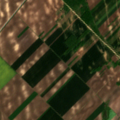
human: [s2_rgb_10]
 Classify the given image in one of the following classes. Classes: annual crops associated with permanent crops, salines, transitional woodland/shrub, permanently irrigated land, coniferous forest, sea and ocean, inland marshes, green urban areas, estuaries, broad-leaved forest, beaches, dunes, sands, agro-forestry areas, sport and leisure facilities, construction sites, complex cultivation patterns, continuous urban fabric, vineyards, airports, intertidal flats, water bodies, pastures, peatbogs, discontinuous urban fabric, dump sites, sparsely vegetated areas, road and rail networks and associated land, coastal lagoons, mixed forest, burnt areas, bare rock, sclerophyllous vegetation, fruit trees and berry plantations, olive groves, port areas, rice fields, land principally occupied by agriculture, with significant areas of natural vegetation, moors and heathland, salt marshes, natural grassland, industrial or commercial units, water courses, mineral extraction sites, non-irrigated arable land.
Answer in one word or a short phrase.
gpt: non-irrigated arable land, land principally occupied by agriculture, with significant areas of natural vegetation